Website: lowes
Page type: customer-info-address
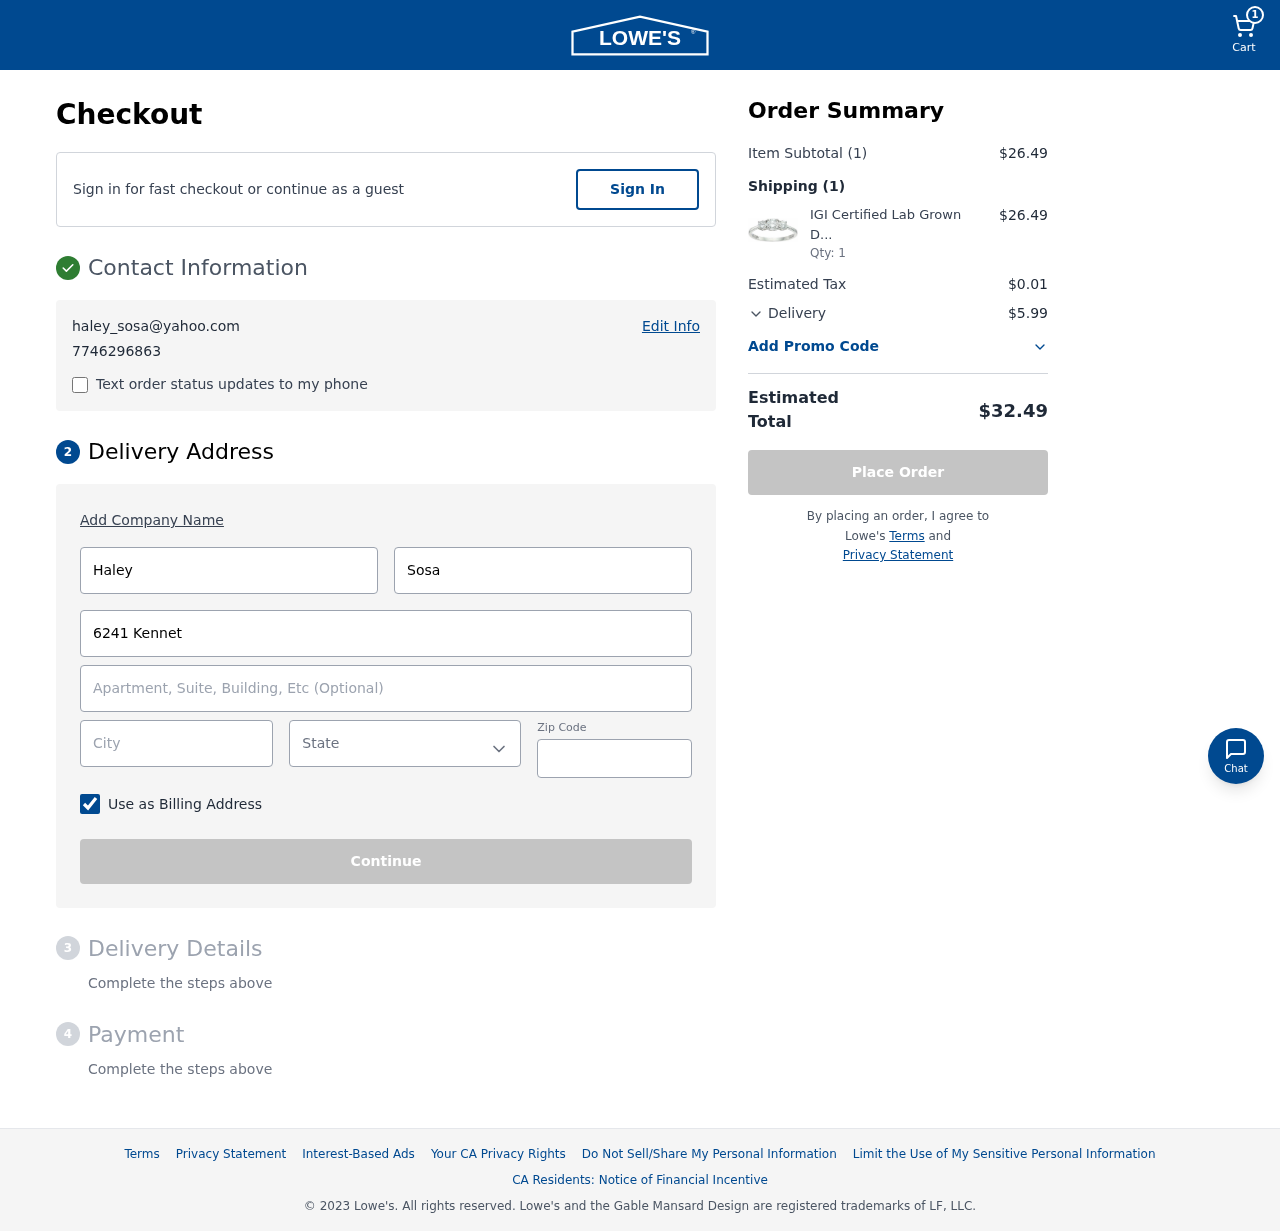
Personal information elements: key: PII_CITY
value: South Nicholas
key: PII_EMAIL
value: haley_sosa@yahoo.com
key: PII_FIRSTNAME
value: Haley
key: PII_LASTNAME
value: Sosa
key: PII_PHONE
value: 7746296863
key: PII_POSTCODE
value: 11311
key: PII_STATE
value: PW
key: PII_STREET
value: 6241 Kenneth Keys
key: PII_STREET2
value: Suite 836
Product elements: key: PRODUCT1_NAME
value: IGI Certified Lab Grown Diamond Anniversary Ring in 14k White Gold (1.5 CT.TW., I-J Color, SI1-SI2 C
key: PRODUCT1_QUANTITY
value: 1
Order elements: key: ORDER_NUM_ITEMS
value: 1
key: ORDER_SUBTOTAL
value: $26.49
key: ORDER_NUM_ITEMS2
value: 1
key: ORDER_SUBTOTAL2
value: $26.49
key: ORDER_TAX
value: $0.01
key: ORDER_SHIPPING_COST
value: $5.99
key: ORDER_TOTAL
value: $32.49